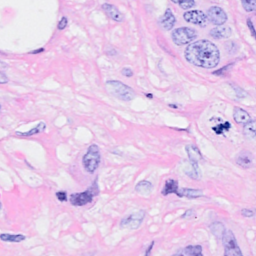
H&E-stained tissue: Breast